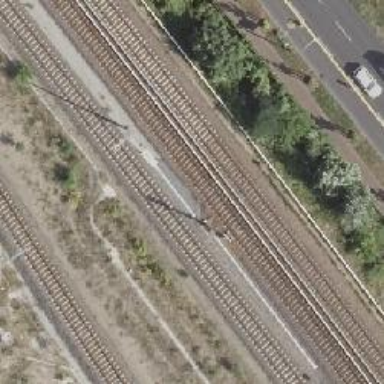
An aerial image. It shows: Railway signal.